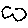
Label: circle